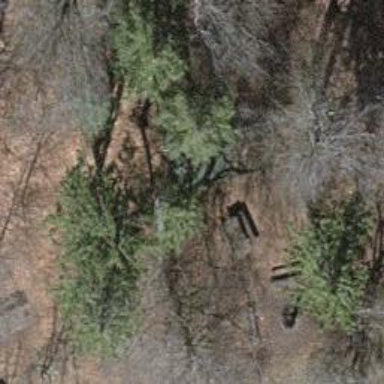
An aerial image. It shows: Picnic table located in leisure land area.